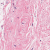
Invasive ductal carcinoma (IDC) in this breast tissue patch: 0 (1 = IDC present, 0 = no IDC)